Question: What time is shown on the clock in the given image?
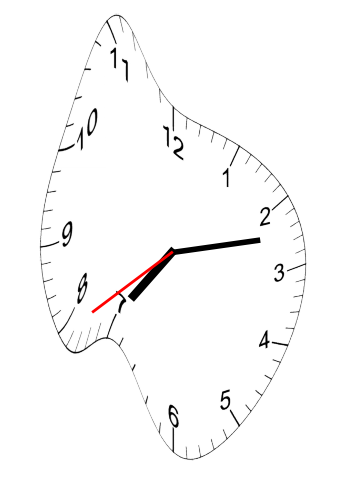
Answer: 07:12:39